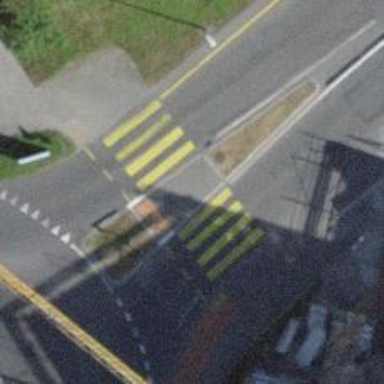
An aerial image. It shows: Uncontrolled zebra crossing with marked island on the road.